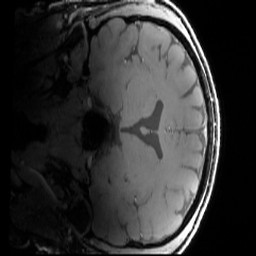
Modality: T1w
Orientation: coronal
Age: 28
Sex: male
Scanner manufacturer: siemens
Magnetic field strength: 7 T
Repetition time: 4.49 s
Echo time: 0.00227 s